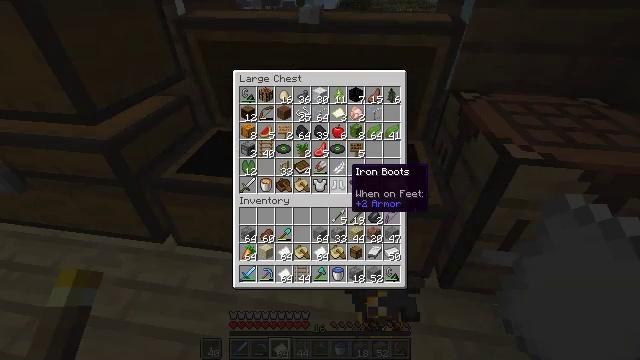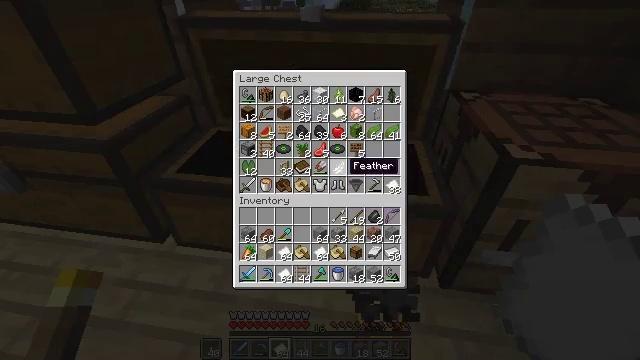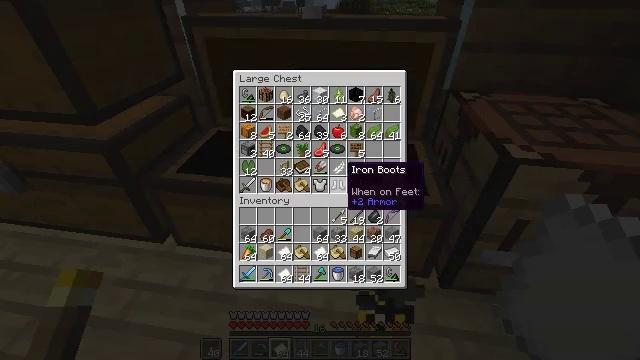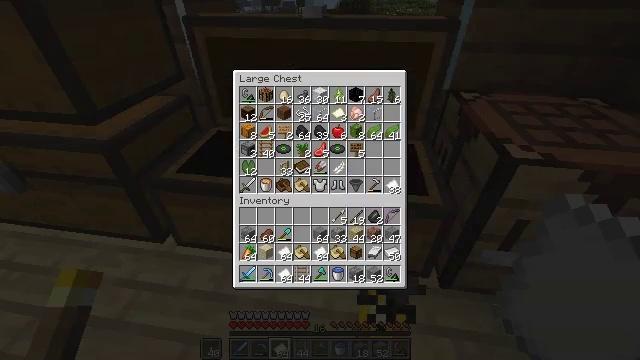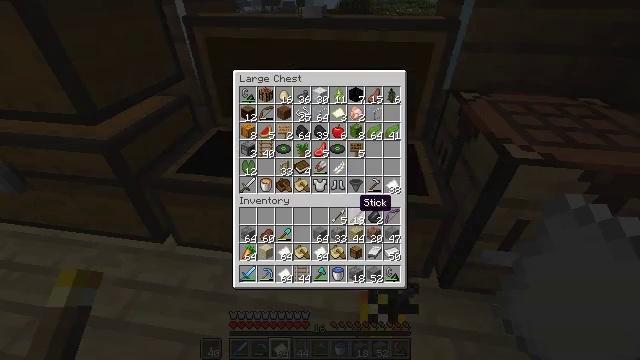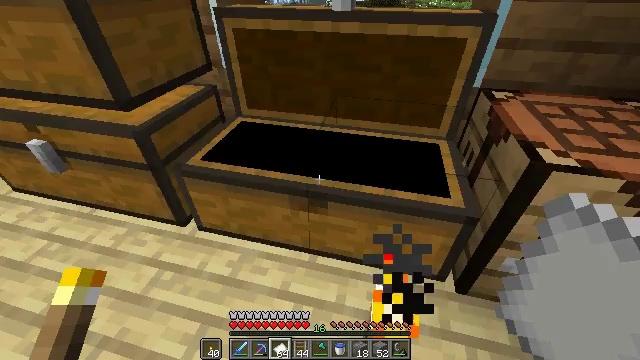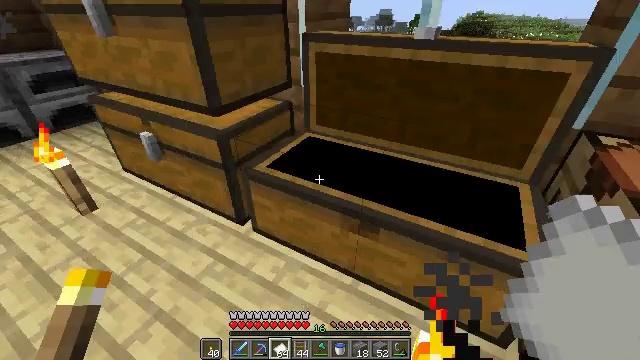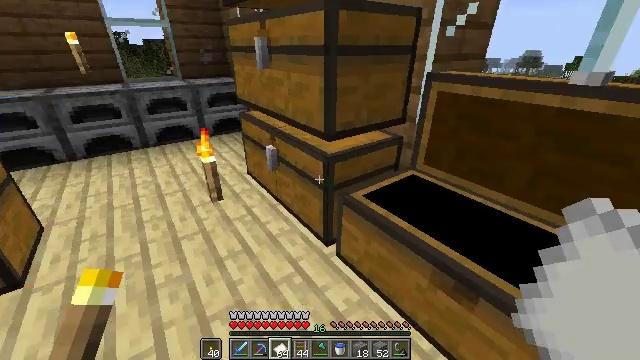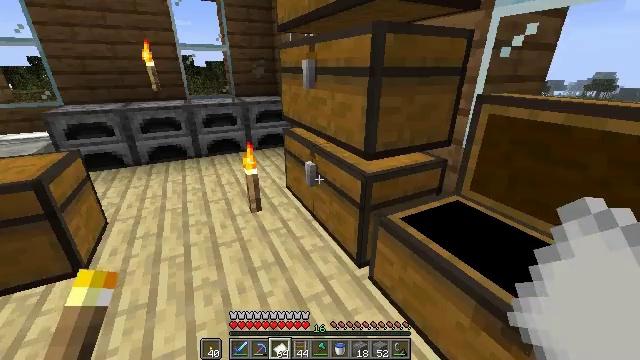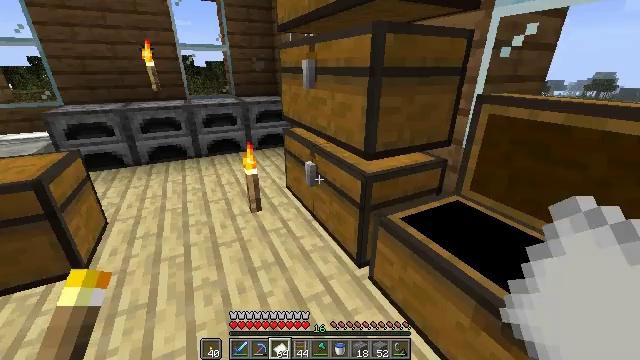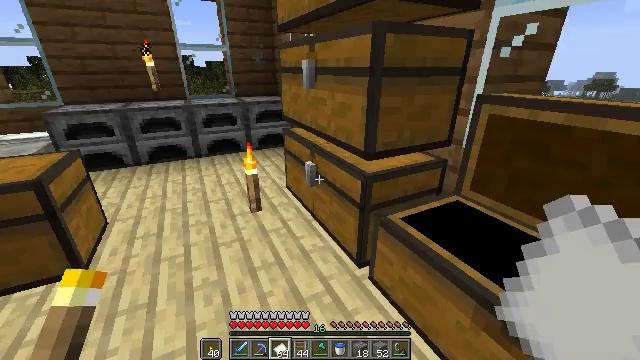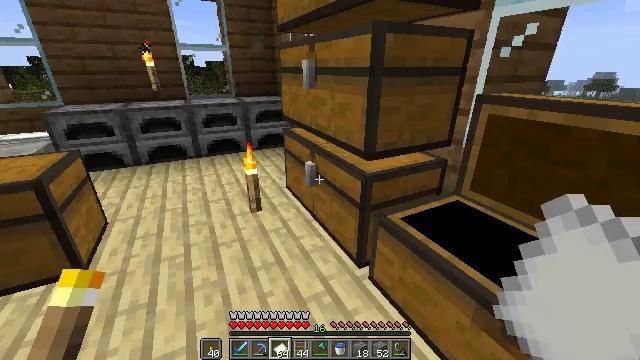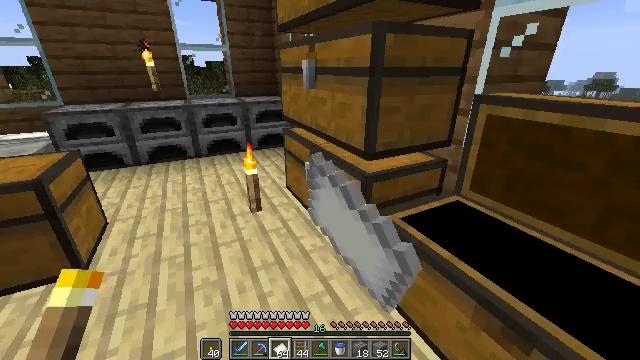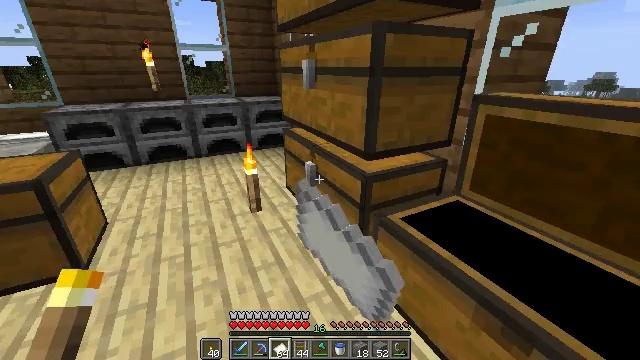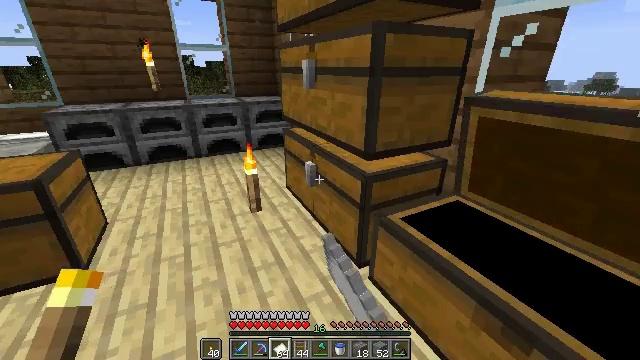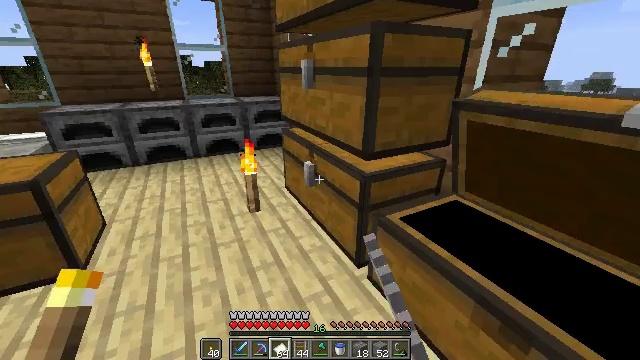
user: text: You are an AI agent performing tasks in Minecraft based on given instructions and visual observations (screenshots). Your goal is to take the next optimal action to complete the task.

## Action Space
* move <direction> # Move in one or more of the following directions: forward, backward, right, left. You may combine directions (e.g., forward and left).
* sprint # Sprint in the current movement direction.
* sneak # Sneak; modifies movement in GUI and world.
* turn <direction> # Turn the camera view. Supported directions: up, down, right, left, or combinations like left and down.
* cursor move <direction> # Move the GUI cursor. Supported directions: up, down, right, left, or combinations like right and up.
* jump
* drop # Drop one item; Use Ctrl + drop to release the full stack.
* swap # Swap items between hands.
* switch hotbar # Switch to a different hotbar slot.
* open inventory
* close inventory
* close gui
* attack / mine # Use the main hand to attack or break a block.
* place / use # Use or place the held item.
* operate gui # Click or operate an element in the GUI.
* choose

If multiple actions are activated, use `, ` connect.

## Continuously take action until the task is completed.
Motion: motion action
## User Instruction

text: Craft a book.
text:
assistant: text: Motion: no_op
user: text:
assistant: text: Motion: no_op
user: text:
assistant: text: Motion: turn right and down
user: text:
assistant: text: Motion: turn down
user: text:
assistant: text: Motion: turn left and down
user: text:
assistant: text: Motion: turn left and up
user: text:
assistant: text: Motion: turn left and up
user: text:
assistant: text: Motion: turn left and up
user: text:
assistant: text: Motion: no_op
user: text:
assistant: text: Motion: no_op
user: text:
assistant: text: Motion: use / place
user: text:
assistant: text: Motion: use / place
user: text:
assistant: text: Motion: use / place
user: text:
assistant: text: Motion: no_op
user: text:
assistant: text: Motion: no_op
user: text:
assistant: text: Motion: no_op
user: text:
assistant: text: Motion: no_op
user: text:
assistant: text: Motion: no_op
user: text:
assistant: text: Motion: no_op
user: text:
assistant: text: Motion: no_op
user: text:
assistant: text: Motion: no_op
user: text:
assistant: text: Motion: no_op
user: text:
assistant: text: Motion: sneak, turn right
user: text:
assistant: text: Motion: sneak, turn right
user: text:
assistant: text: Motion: sneak, turn right
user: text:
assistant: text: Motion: sneak
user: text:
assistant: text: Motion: sneak
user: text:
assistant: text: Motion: sneak
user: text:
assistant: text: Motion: sneak
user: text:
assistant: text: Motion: sneak, attack / mine